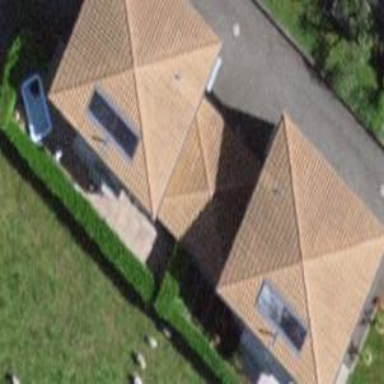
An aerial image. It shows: Semidetached house.